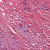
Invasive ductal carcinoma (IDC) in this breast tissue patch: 1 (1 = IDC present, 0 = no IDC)